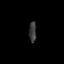
Tissue: lung
Cell type: Endothelial cells
Senescence score: 0.5744
Nuclear area (px): 146
Mean DAPI intensity: 56.973